Question: I am trying to create a website for mobile, and I would like the collapse box clickable and not only the text.

I have uploaded the site.
<URL>
Thanks in advance.
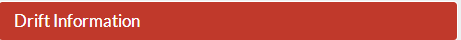
Answer: Well. Here is a workaround. The easiest way is to assign 'display: block' to your 'a' element and then setup the clickable area with 'width' & 'height' in pixels. But setting fixed width and height can impact the responsive nature.
A more advanced and flexible way is to change a bit the HTML structure, so as the 'a' will be inside the panel and then add 'display: block', but instead of setting the fixed 'width' and 'height' you can use percentiles so as the clickable zone inherits the size of the panel.
<URL> with fixed sizes.